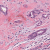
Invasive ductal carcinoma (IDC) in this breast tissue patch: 1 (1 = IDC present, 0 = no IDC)